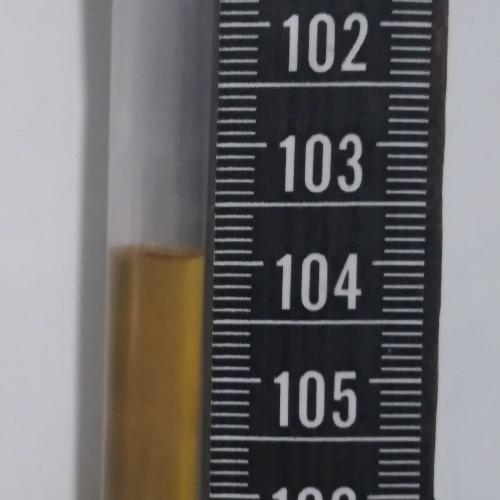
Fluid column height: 103.9 cm